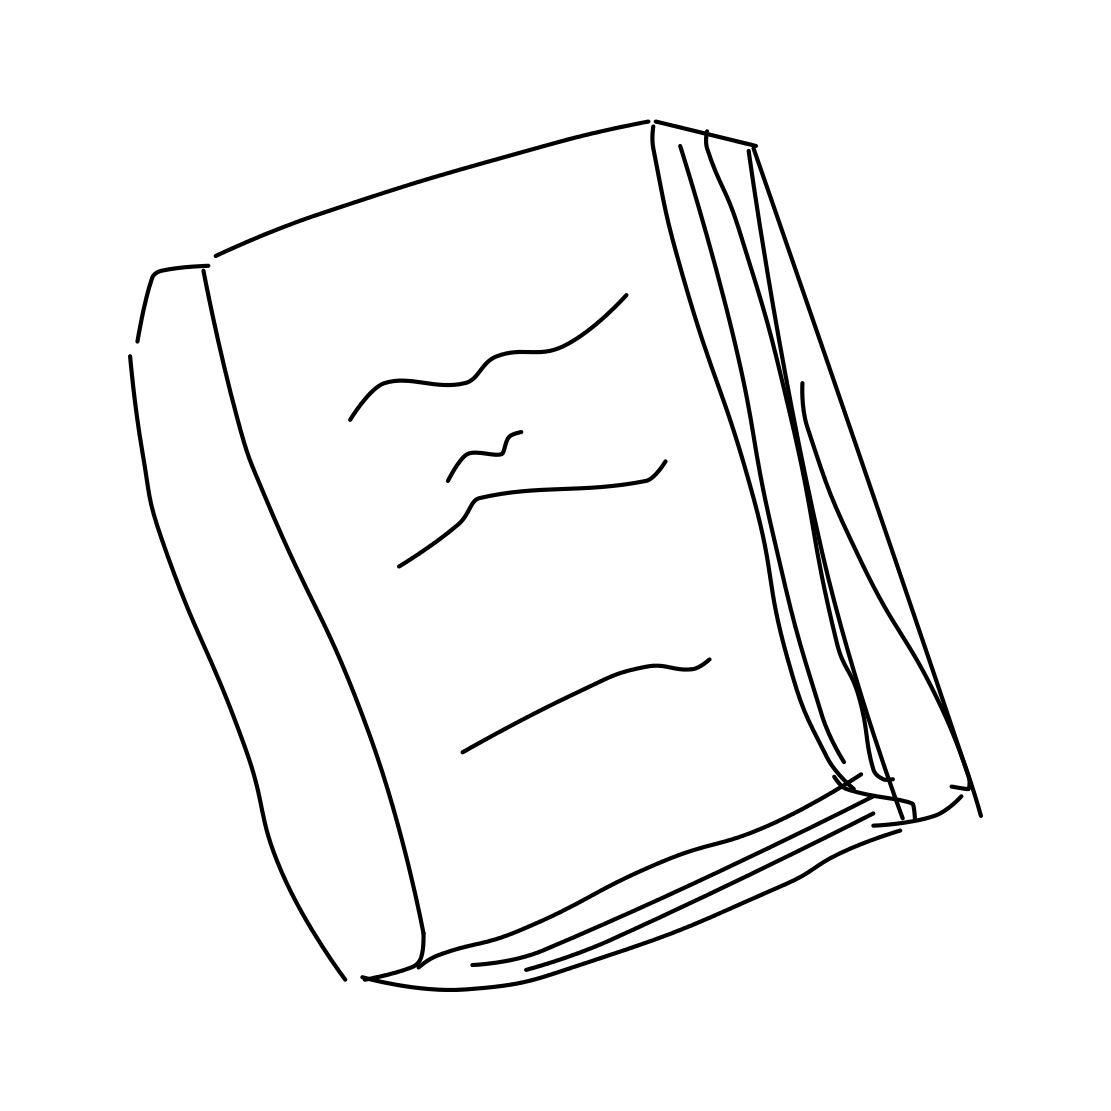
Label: book